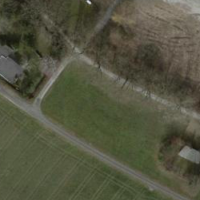
EUNIS habitat code: 25
Species observed at this site:
Euphorbia cyparissias